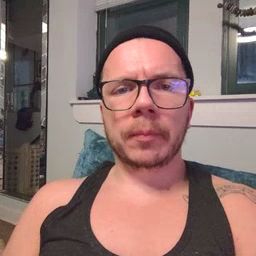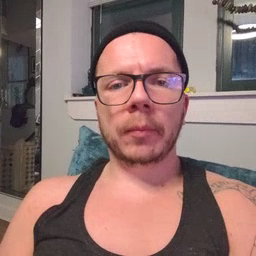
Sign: look